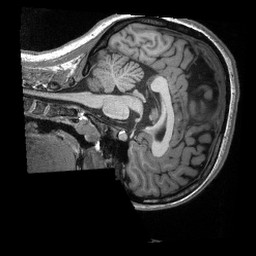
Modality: T1w
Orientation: sagittal
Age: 21
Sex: female
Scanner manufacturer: siemens
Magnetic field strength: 3 T
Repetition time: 2.3 s
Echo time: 0.00308 s